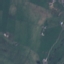
Land use / land cover class: Pasture